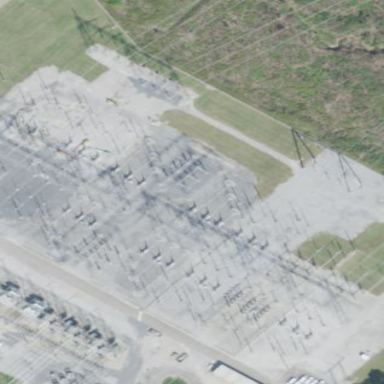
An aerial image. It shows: Switchgear related to power.